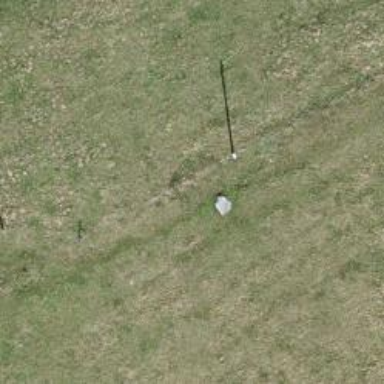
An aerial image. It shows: Minor power line.